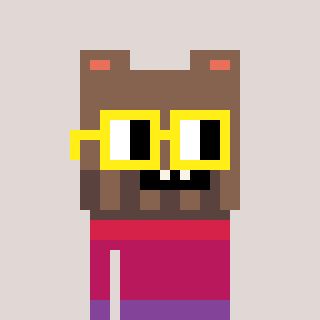
a pixel art character with square yellow glasses, a bear-shaped head and a grayscale-colored body on a warm background